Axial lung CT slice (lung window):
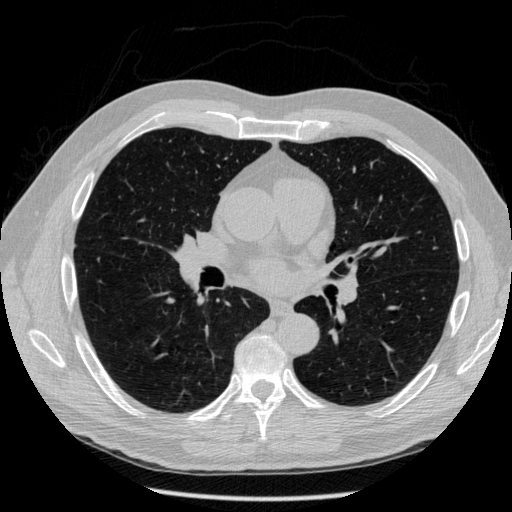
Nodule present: no